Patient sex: F
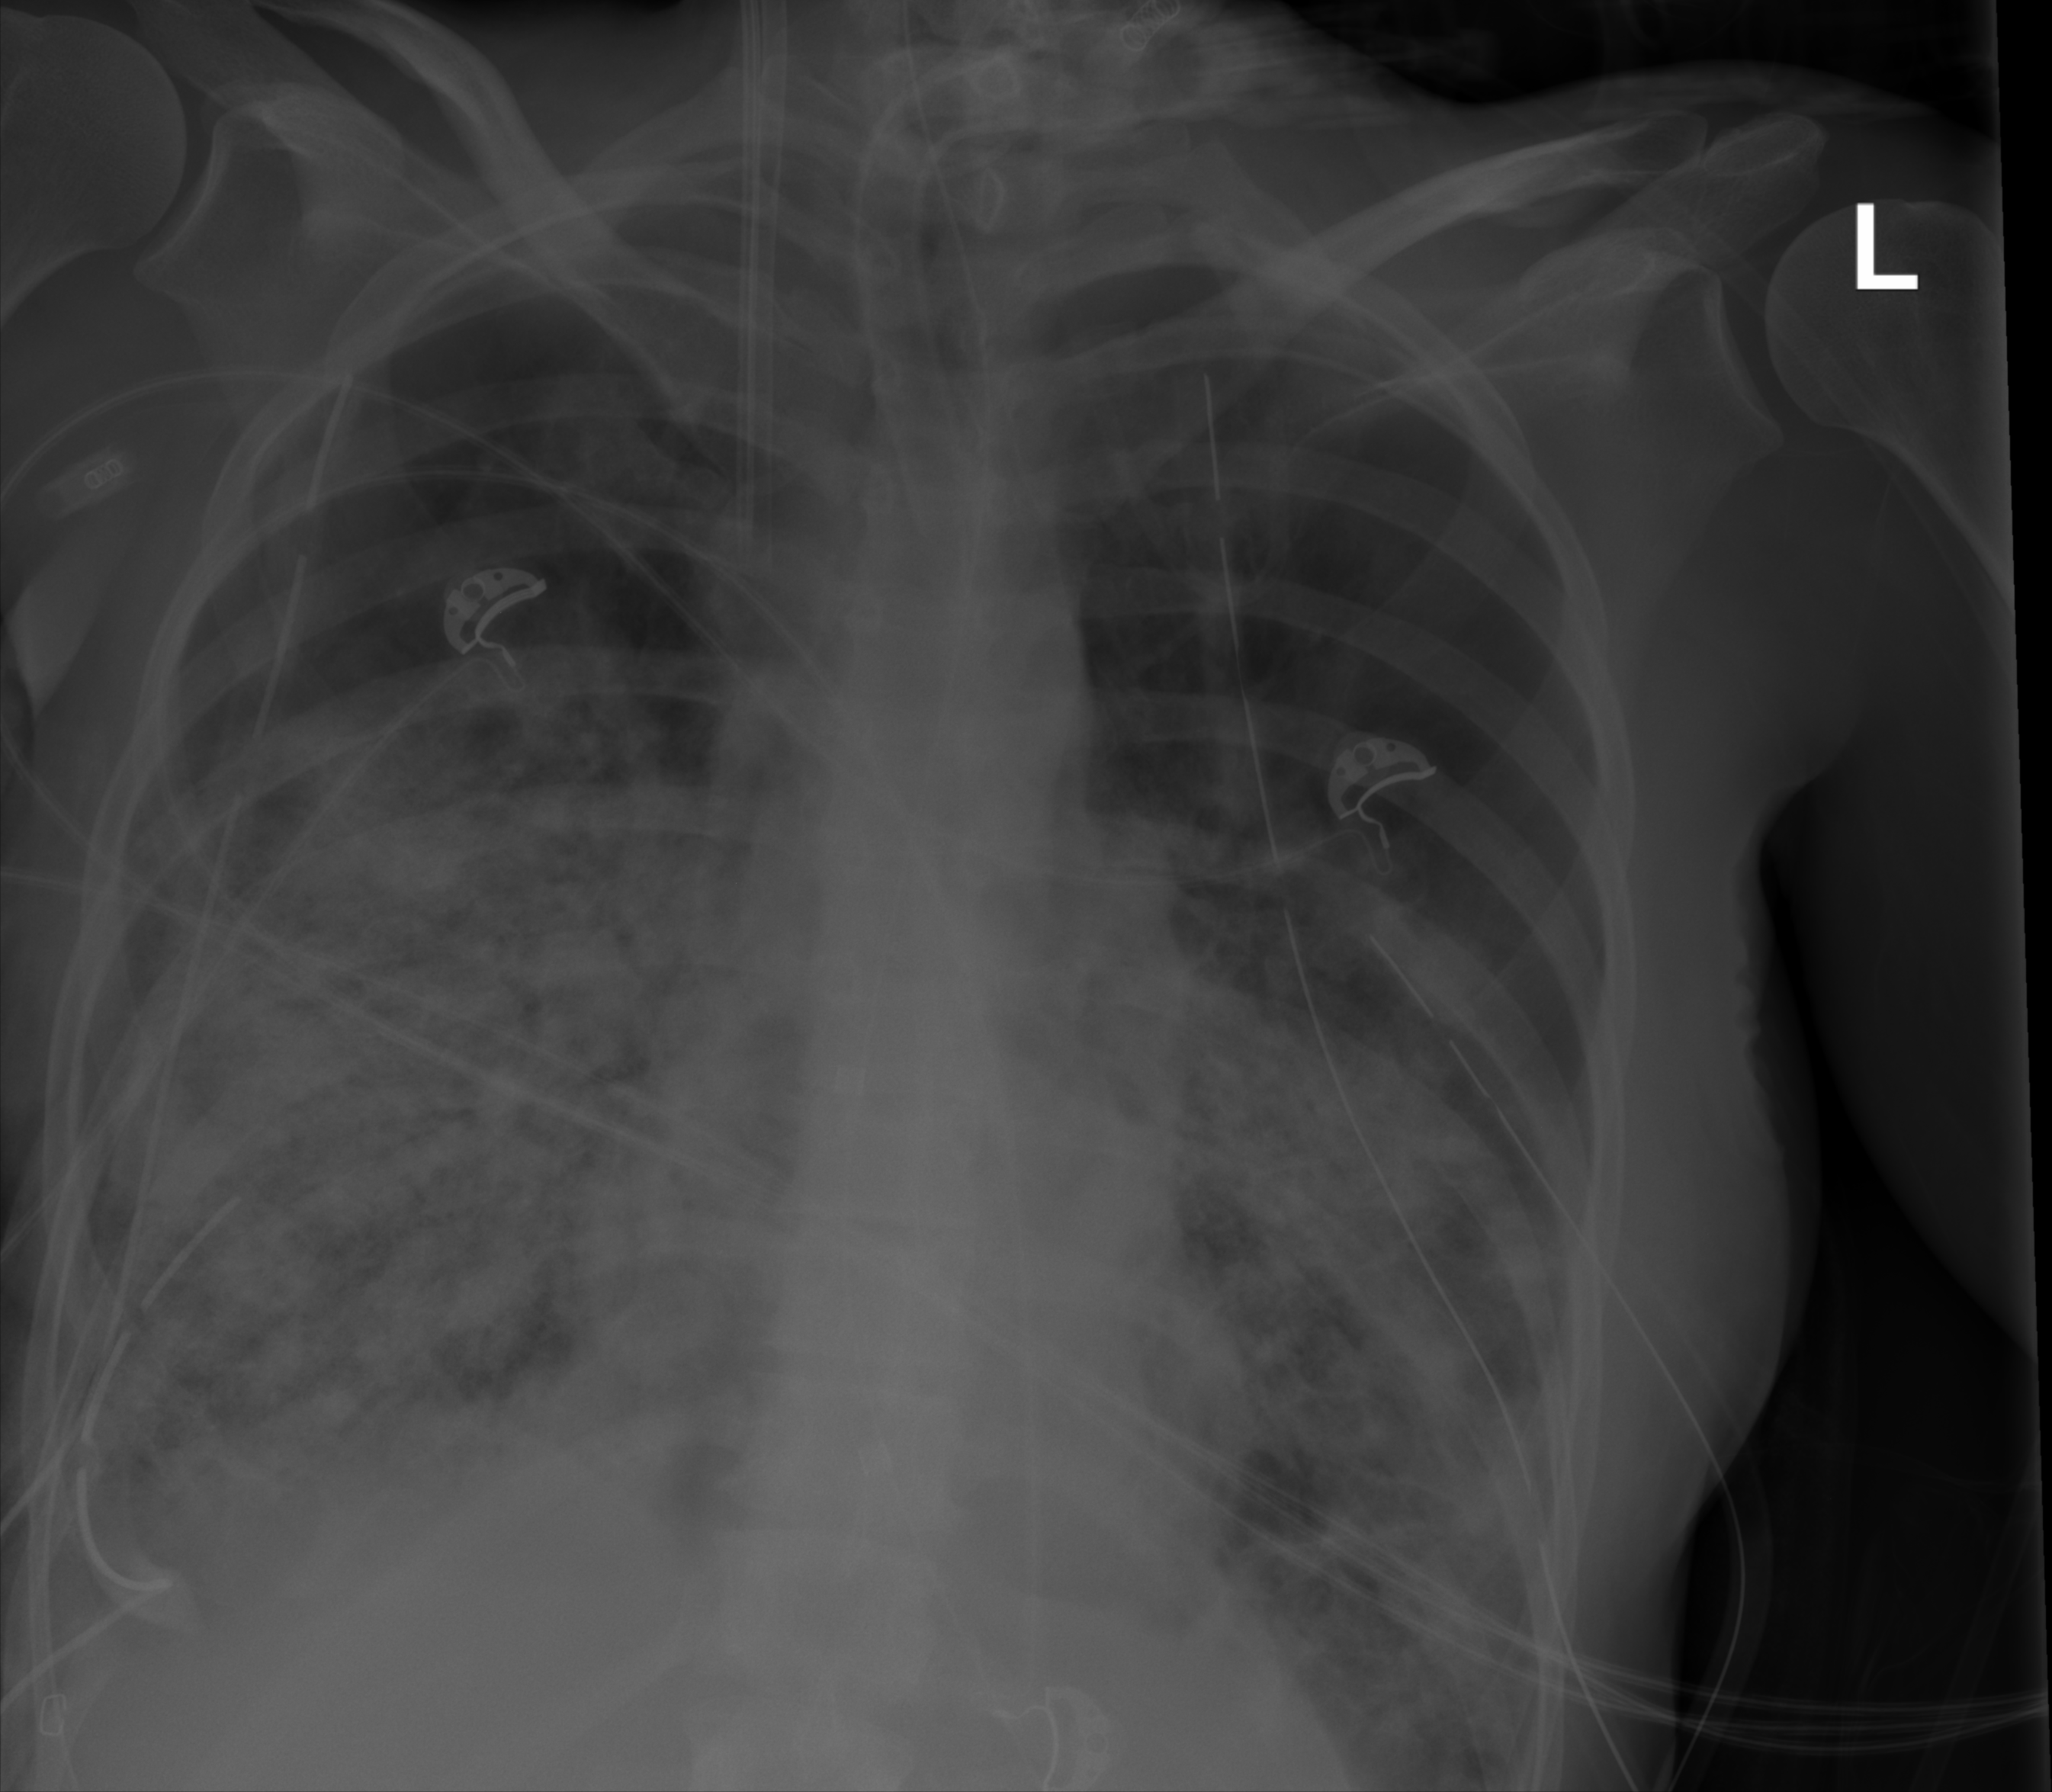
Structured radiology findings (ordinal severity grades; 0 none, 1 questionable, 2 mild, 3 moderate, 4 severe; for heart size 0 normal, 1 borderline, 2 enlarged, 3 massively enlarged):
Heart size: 0
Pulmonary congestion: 0
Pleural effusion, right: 0
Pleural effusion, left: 0
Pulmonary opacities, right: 3
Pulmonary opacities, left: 3
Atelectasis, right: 3
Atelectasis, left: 3